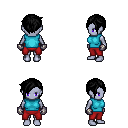
a pixel art fantasy rpg character, female body template, dark elf, purple skin, teal sleeveless shirt, red pants, black pixie cut hairstyle, metal gloves, four views (front, back, left, right), 2x2 character sprite sheet, small pixel art, hard edges, no anti-aliasing